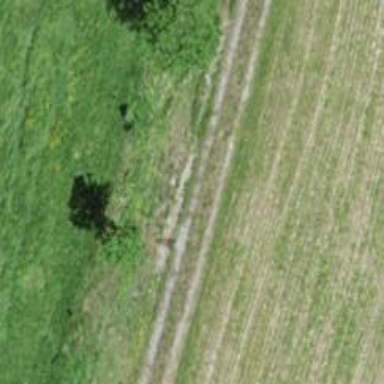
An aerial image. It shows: Unpaved track with grade 3 surface.